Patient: sex M, age 33
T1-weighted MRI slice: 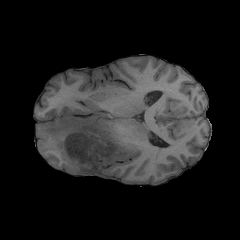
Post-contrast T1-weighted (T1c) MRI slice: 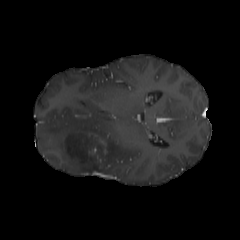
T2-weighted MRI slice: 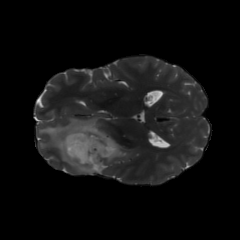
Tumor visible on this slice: yes
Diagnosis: Astrocytoma, IDH-mutant
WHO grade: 4